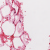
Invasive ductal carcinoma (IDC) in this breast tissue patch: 0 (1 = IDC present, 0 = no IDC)